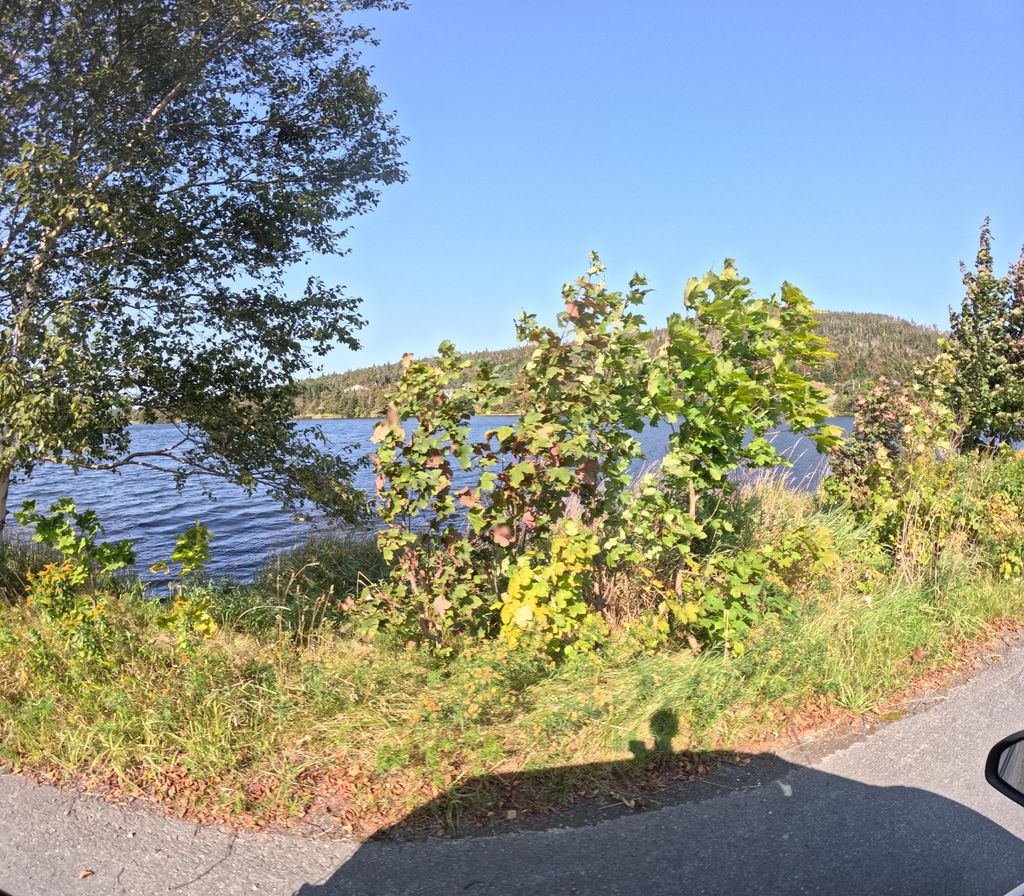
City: st_johns